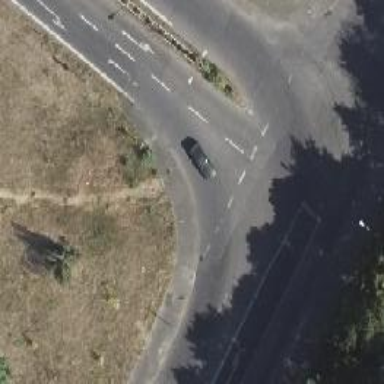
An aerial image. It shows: Road with "give way" sign.